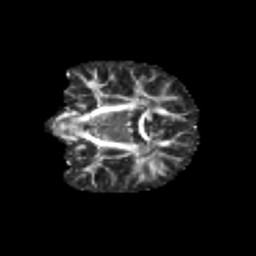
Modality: FA
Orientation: coronal
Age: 9
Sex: female
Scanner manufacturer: siemens
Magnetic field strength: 3 T
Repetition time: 3.8 s
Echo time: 0.07 s